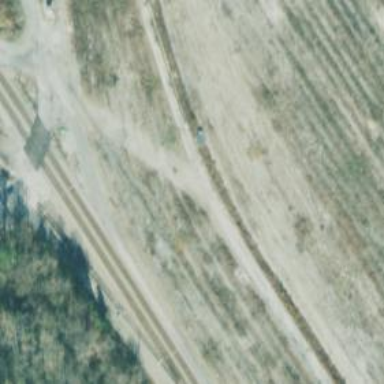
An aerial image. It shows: Abandoned railway yard is depicted.